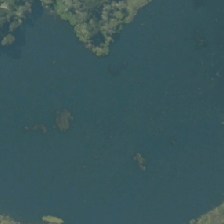
Land cover: lake_pond